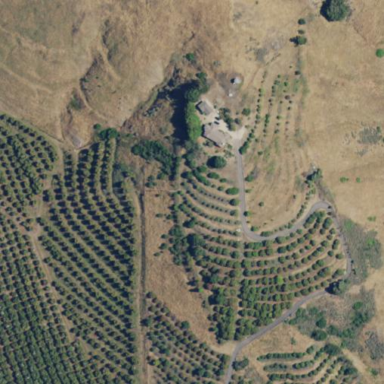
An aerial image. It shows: Orchard.